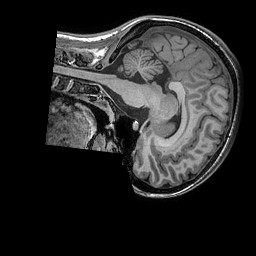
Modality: T1w
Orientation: sagittal
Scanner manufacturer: ge
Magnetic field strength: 3 T
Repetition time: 0.008512 s
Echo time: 0.003336 s